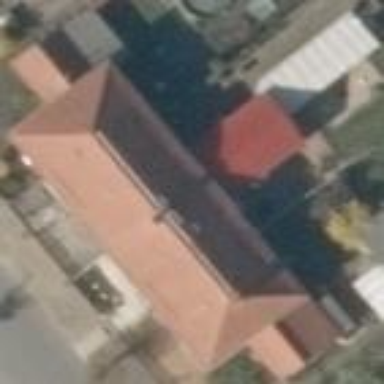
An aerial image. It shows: Terrace building.